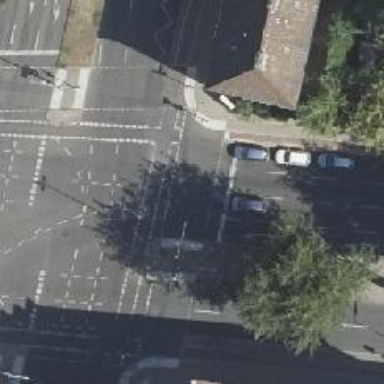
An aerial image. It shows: Footway crossing with central island.